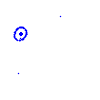
Particle: pion